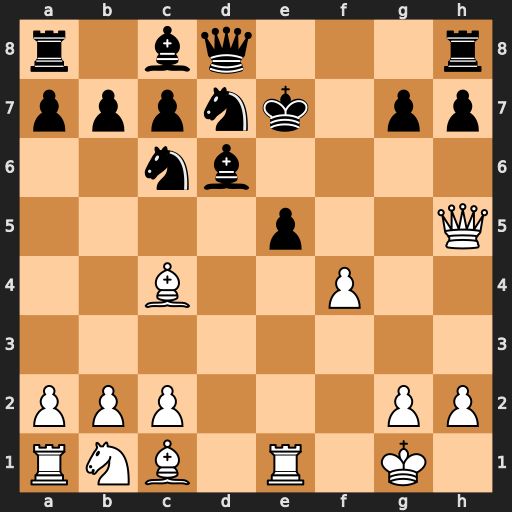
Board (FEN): r1bq3r/pppnk1pp/2nb4/4p2Q/2B2P2/8/PPP3PP/RNB1R1K1
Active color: w
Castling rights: -
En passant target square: -
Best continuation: Qf7#